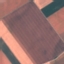
Label: AnnualCrop